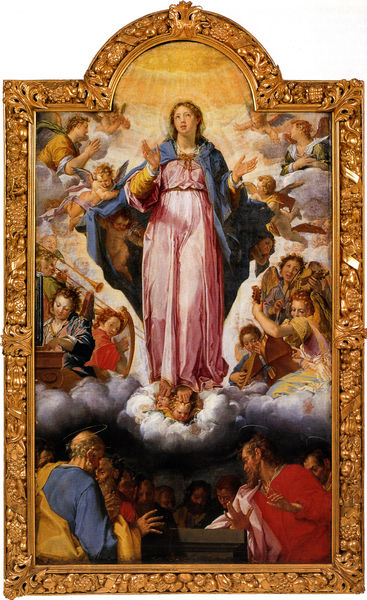
Titel: Die Himmelfahrt Mariens
Künstler: Peter Candid
Standort: Landsberg am Lech
Institution: Neues Stadtmuseum
Schlagwörter: blau, flügel, gemälde, gott, hand, himmel, umhang, weiß, wolken, gelb, ocker, braun, frau, grau, holz, kleid, licht, orange, schwarz, blick, rot, wolke, beige, malerei, ornament, gesichter, barock, falten, rahmen, stehen, bild, goldrahmen, hände, öl, kirche, gewand, gold, mantel, mutter, instrumente, musik, musiker, rosa, kinder, engel, putte, putto, ranken, relief, taille, farbig, rahmung, italien, farbe, tafel, musikinstrument, musizieren, stuck, vergoldet, religion, strahlen, schweben, jungfrau, beten, gebet, bildniss, altar, halbrund, schein, heiligenschein, orgel, nimbus, grab, christlich, hölle, religiös, erscheinung, posaunen, lokalfarben, heilige, trompeten, chiaroscuro, anbeten, harfe, jünger, heilig, posaune, putten, maria, madonna, anbetung, mutter gottes, putti, biblisch, auferstehung, tailliert, golf, altarbild, himmelfahrt, harve, sarkophag, aufsteigen, stifter, mariä, musikinstrumente, apostel, maris, altargemälde, altartafel, mariae himmelfahrt, maria himmelfahrt, musi, himmelfahrt mariens, musil, heikig, wtf, geilige, was labersch du, mutter gotted, muikanten, asuncion, scheinheilig, hillemfahrt